Current action and preconditions to check: trajectory_clear

Your task: For each precondition in the list above, predict whether it will hold at this action.

Consider the current scene as observed from the mobile robot's camera, and analyze the predicted future states of all dynamic agents (e.g., people, animals, vehicles, or any moving entities) within the NEXT SECOND.

IMPORTANT: Only answer "very likely" if you are absolutely certain—based on strong, clear evidence—that a dynamic agent will violate the precondition in the predicted future state. Do NOT answer "very likely" for unlikely, ambiguous, or low-probability risks.

Ask yourself for each precondition: Is there a high probability, with clear and convincing evidence, that the predicted future states of any dynamic agent will interfere with the predicted future state of the currently executing action within the NEXT SECOND, causing that precondition to fail?

Assess the risk level based on these predictions. Use "likely" or "very likely" if motions create a clear risk of interference.

Use "neutral" or "improbable" if agents are nearby but their predicted paths are clearly diverging or non-conflicting.

Failure Risk Categories: "very improbable", "improbable", "neutral", "likely", "very likely"

Answer Format: Output ONLY the probability_of_failure value from these categories: "very improbable", "improbable", "neutral", "likely", "very likely"

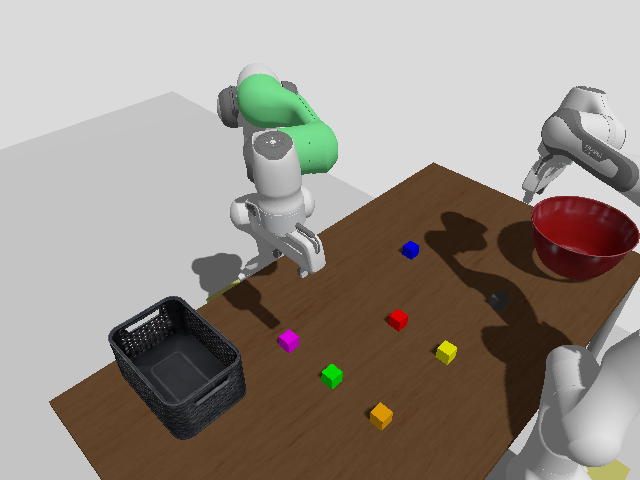

Answer: very improbable